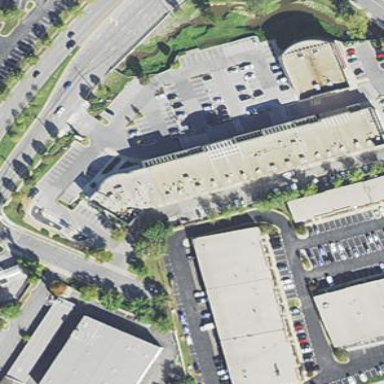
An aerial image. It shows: Retail area.